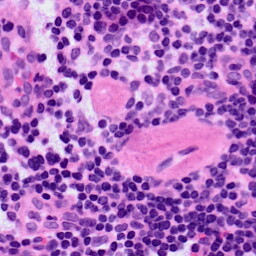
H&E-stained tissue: LymphNode